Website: macys
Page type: customer-info-address
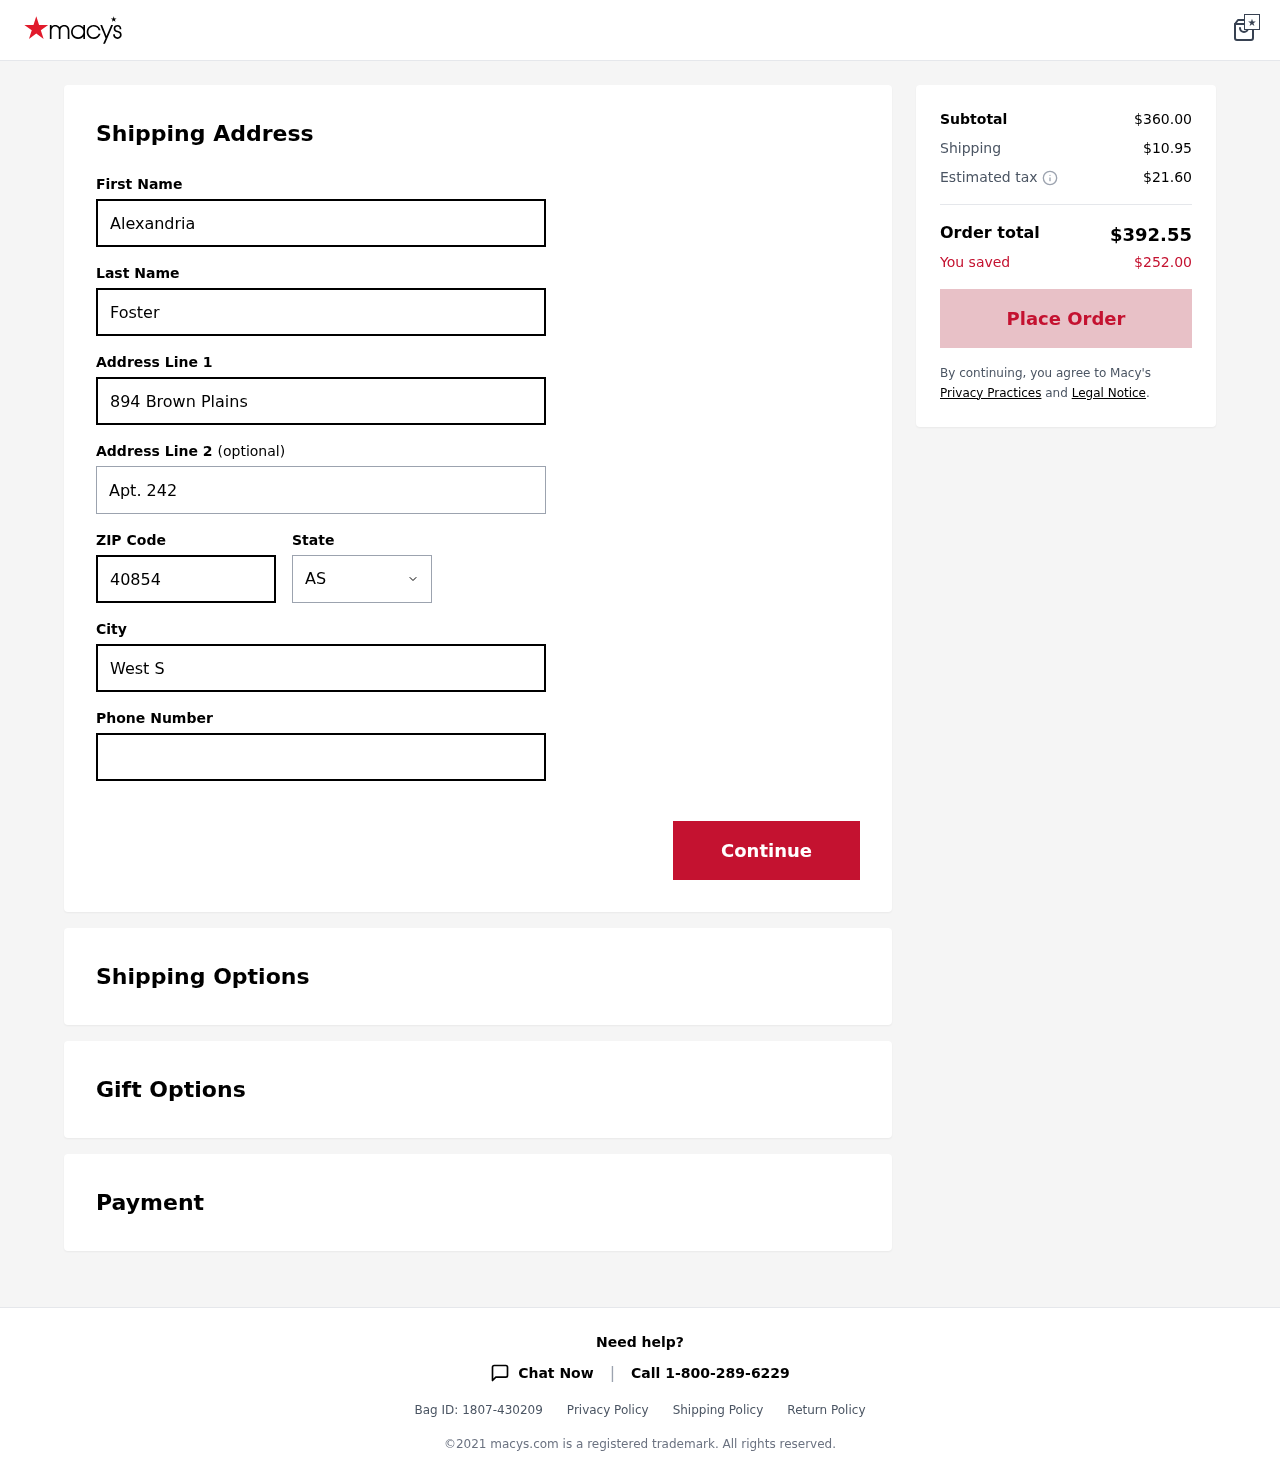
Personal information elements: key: PII_CITY
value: West Spencerfurt
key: PII_FIRSTNAME
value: Alexandria
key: PII_LASTNAME
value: Foster
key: PII_PHONE
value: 3293913547
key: PII_POSTCODE
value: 40854
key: PII_STATE
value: AS
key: PII_STREET
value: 894 Brown Plains
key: PII_STREET2
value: Apt. 242
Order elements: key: ORDER_SUBTOTAL
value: $360.00
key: ORDER_SHIPPING_COST
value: $10.95
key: ORDER_TAX
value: $21.60
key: ORDER_TOTAL
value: $392.55
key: ORDER_SAVINGS
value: $252.00